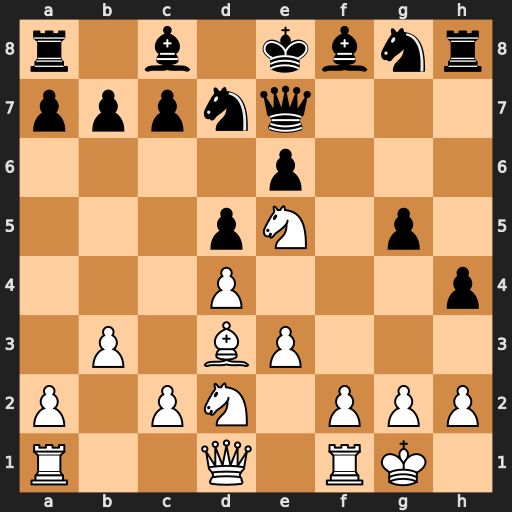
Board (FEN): r1b1kbnr/pppnq3/4p3/3pN1p1/3P3p/1P1BP3/P1PN1PPP/R2Q1RK1
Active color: w
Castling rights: kq
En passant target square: -
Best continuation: Bg6+ Kd8 Nf7+ Qxf7 Bxf7